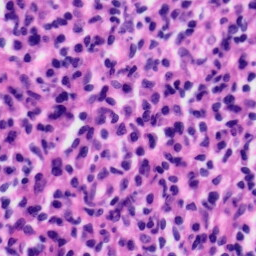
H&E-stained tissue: Tonsil